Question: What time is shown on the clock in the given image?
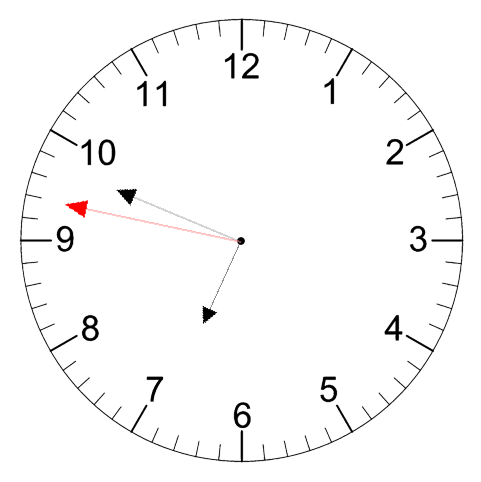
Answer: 06:48:47